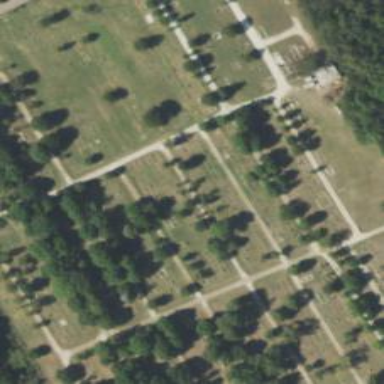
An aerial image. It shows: Cemetery.